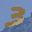
Label: 3